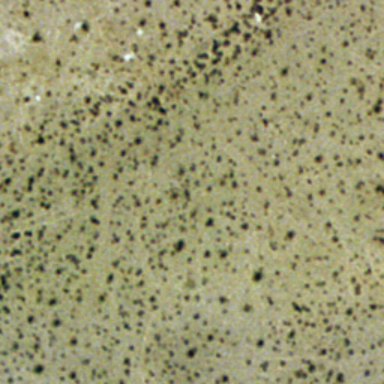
This is a chaparral .